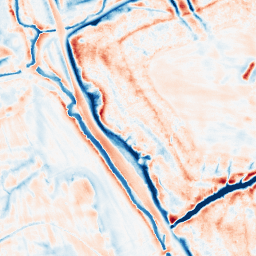
Category: edge_preserving
Decomposition family: bilateral
Decomposition parameters: d: 21
sigma_color: 150
sigma_space: 150
Upsampling method: sinc_hamming
Upsampling parameters: scale: 2
kernel_size: 8
Upsampling scale: 2